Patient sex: M
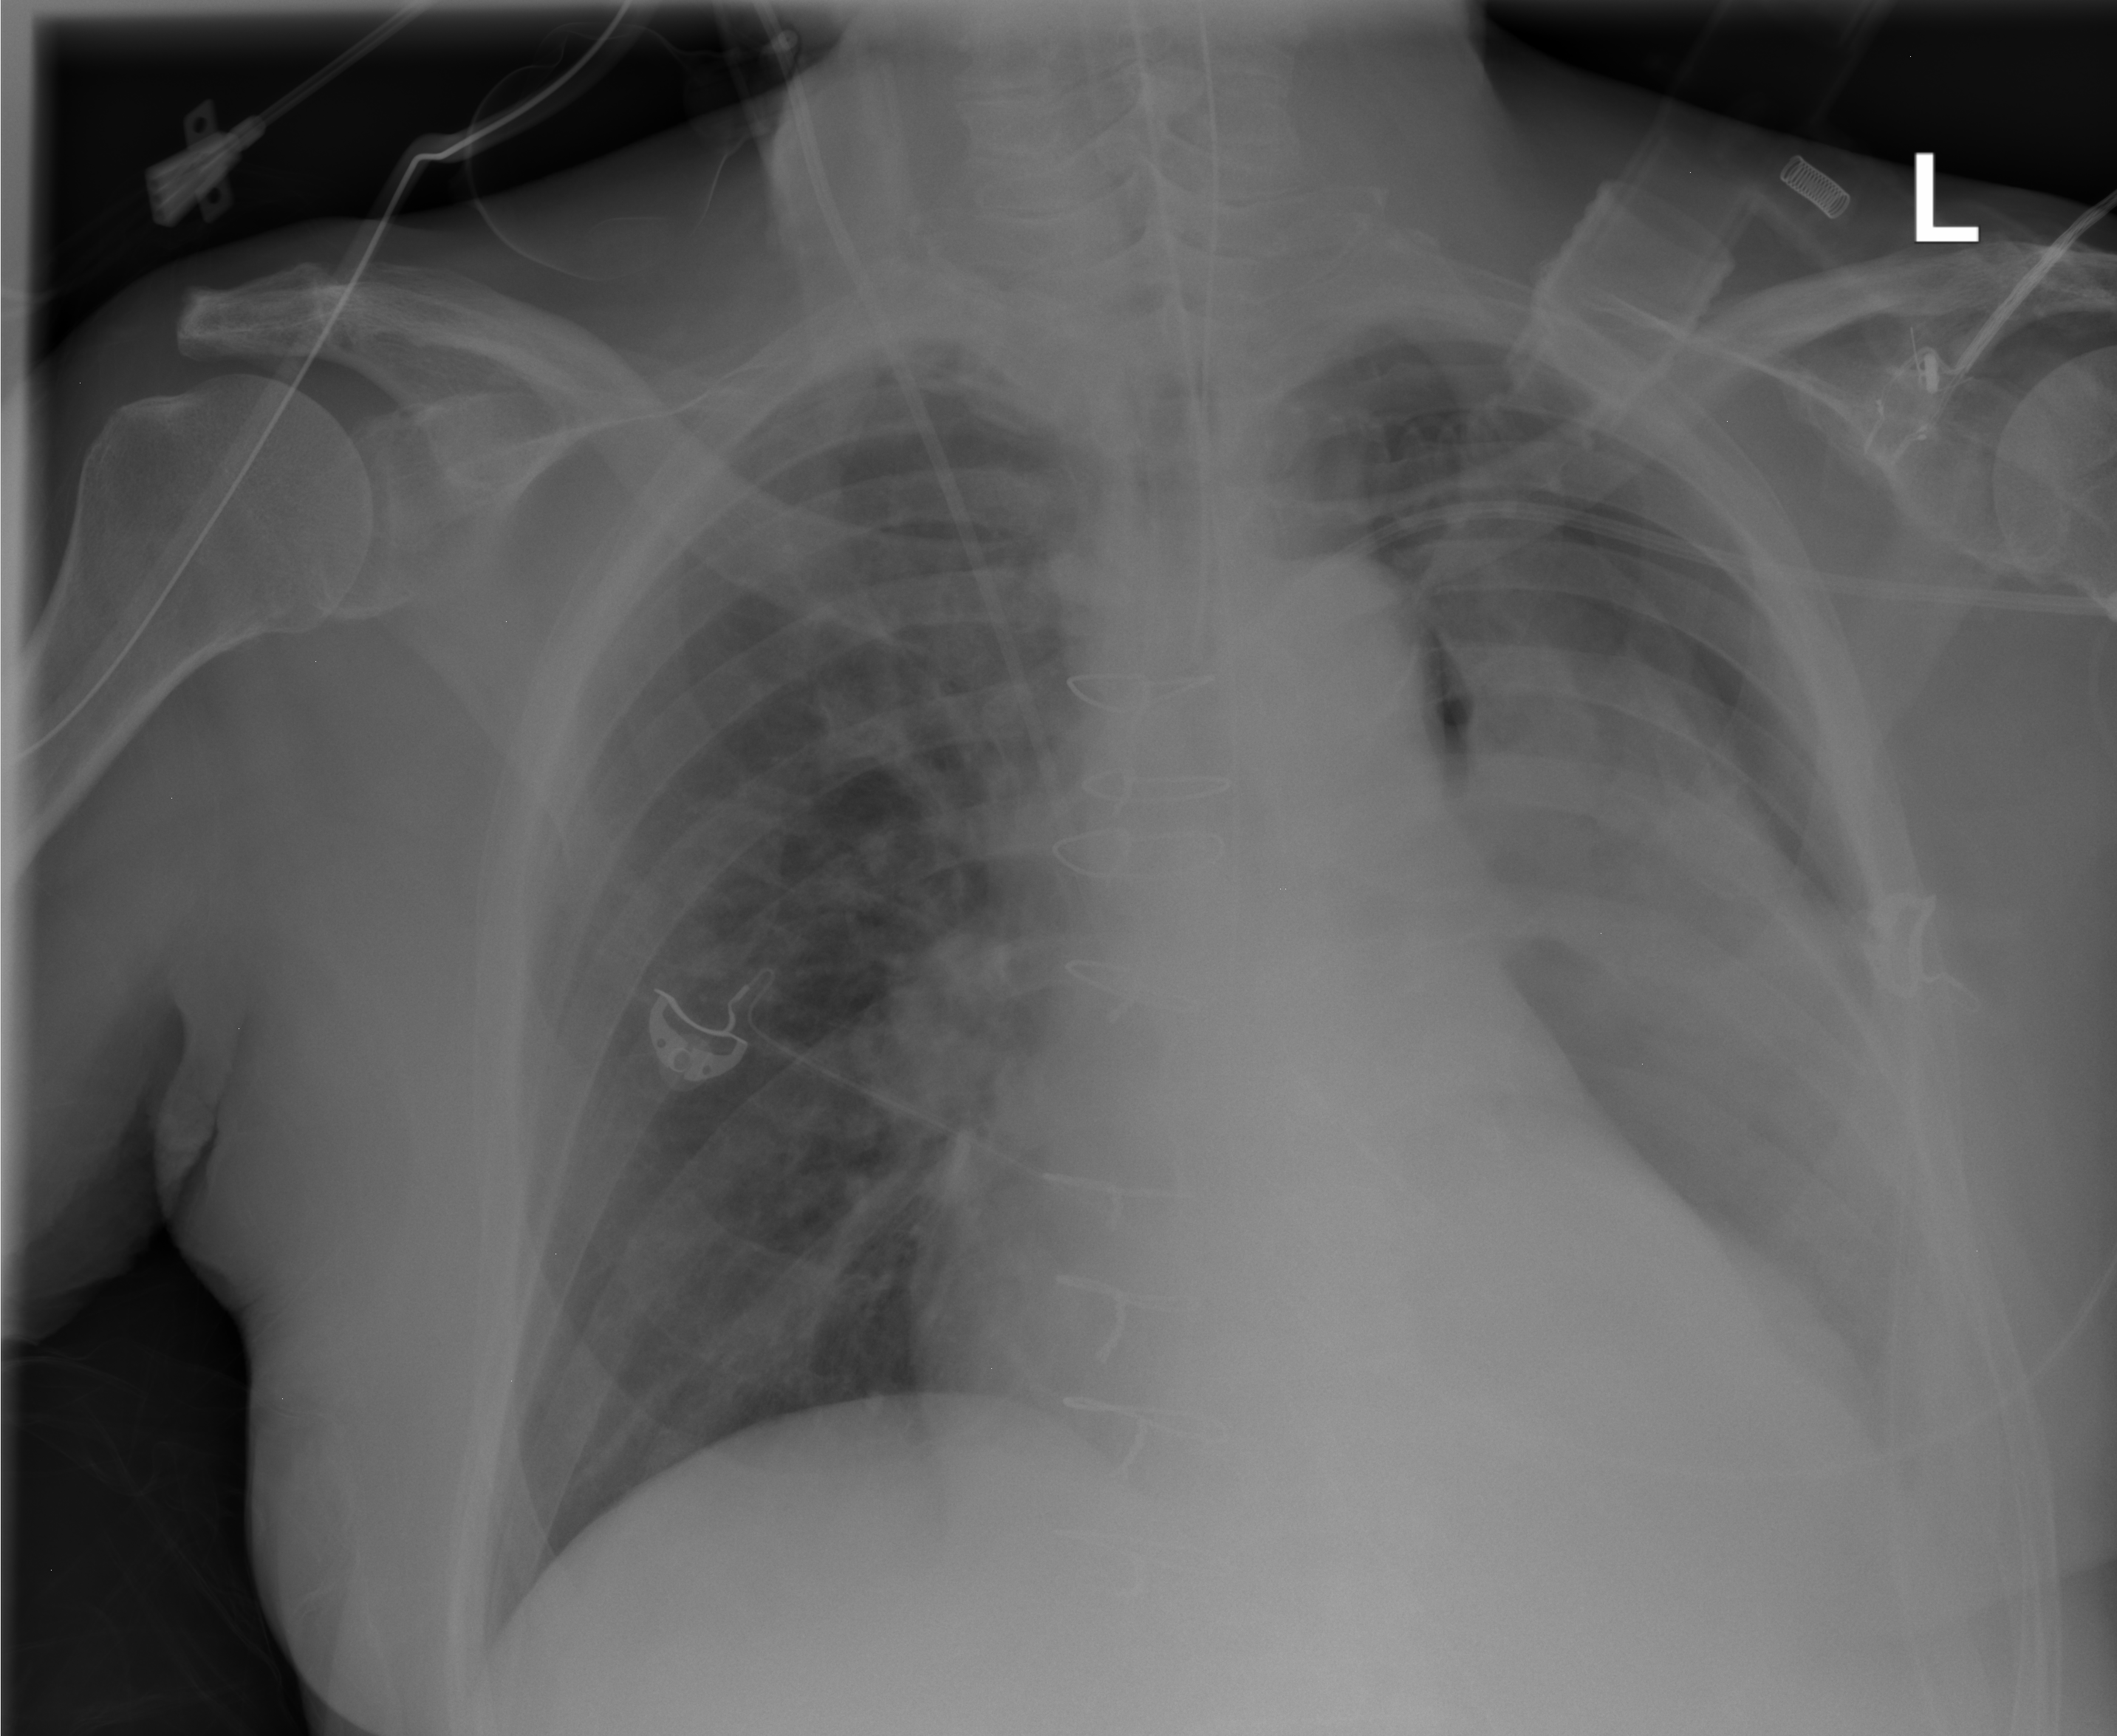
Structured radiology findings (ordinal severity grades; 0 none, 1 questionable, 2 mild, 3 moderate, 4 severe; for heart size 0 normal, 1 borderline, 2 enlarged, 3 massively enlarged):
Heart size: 0
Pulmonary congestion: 2
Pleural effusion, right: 2
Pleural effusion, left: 3
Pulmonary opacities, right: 3
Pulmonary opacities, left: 3
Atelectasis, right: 2
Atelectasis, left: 2